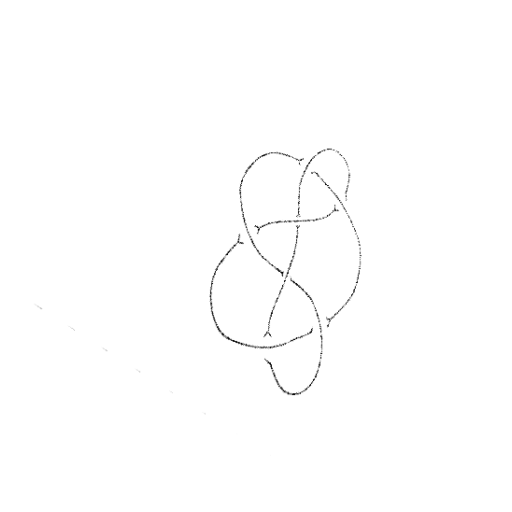
Crossing number: 7